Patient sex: F
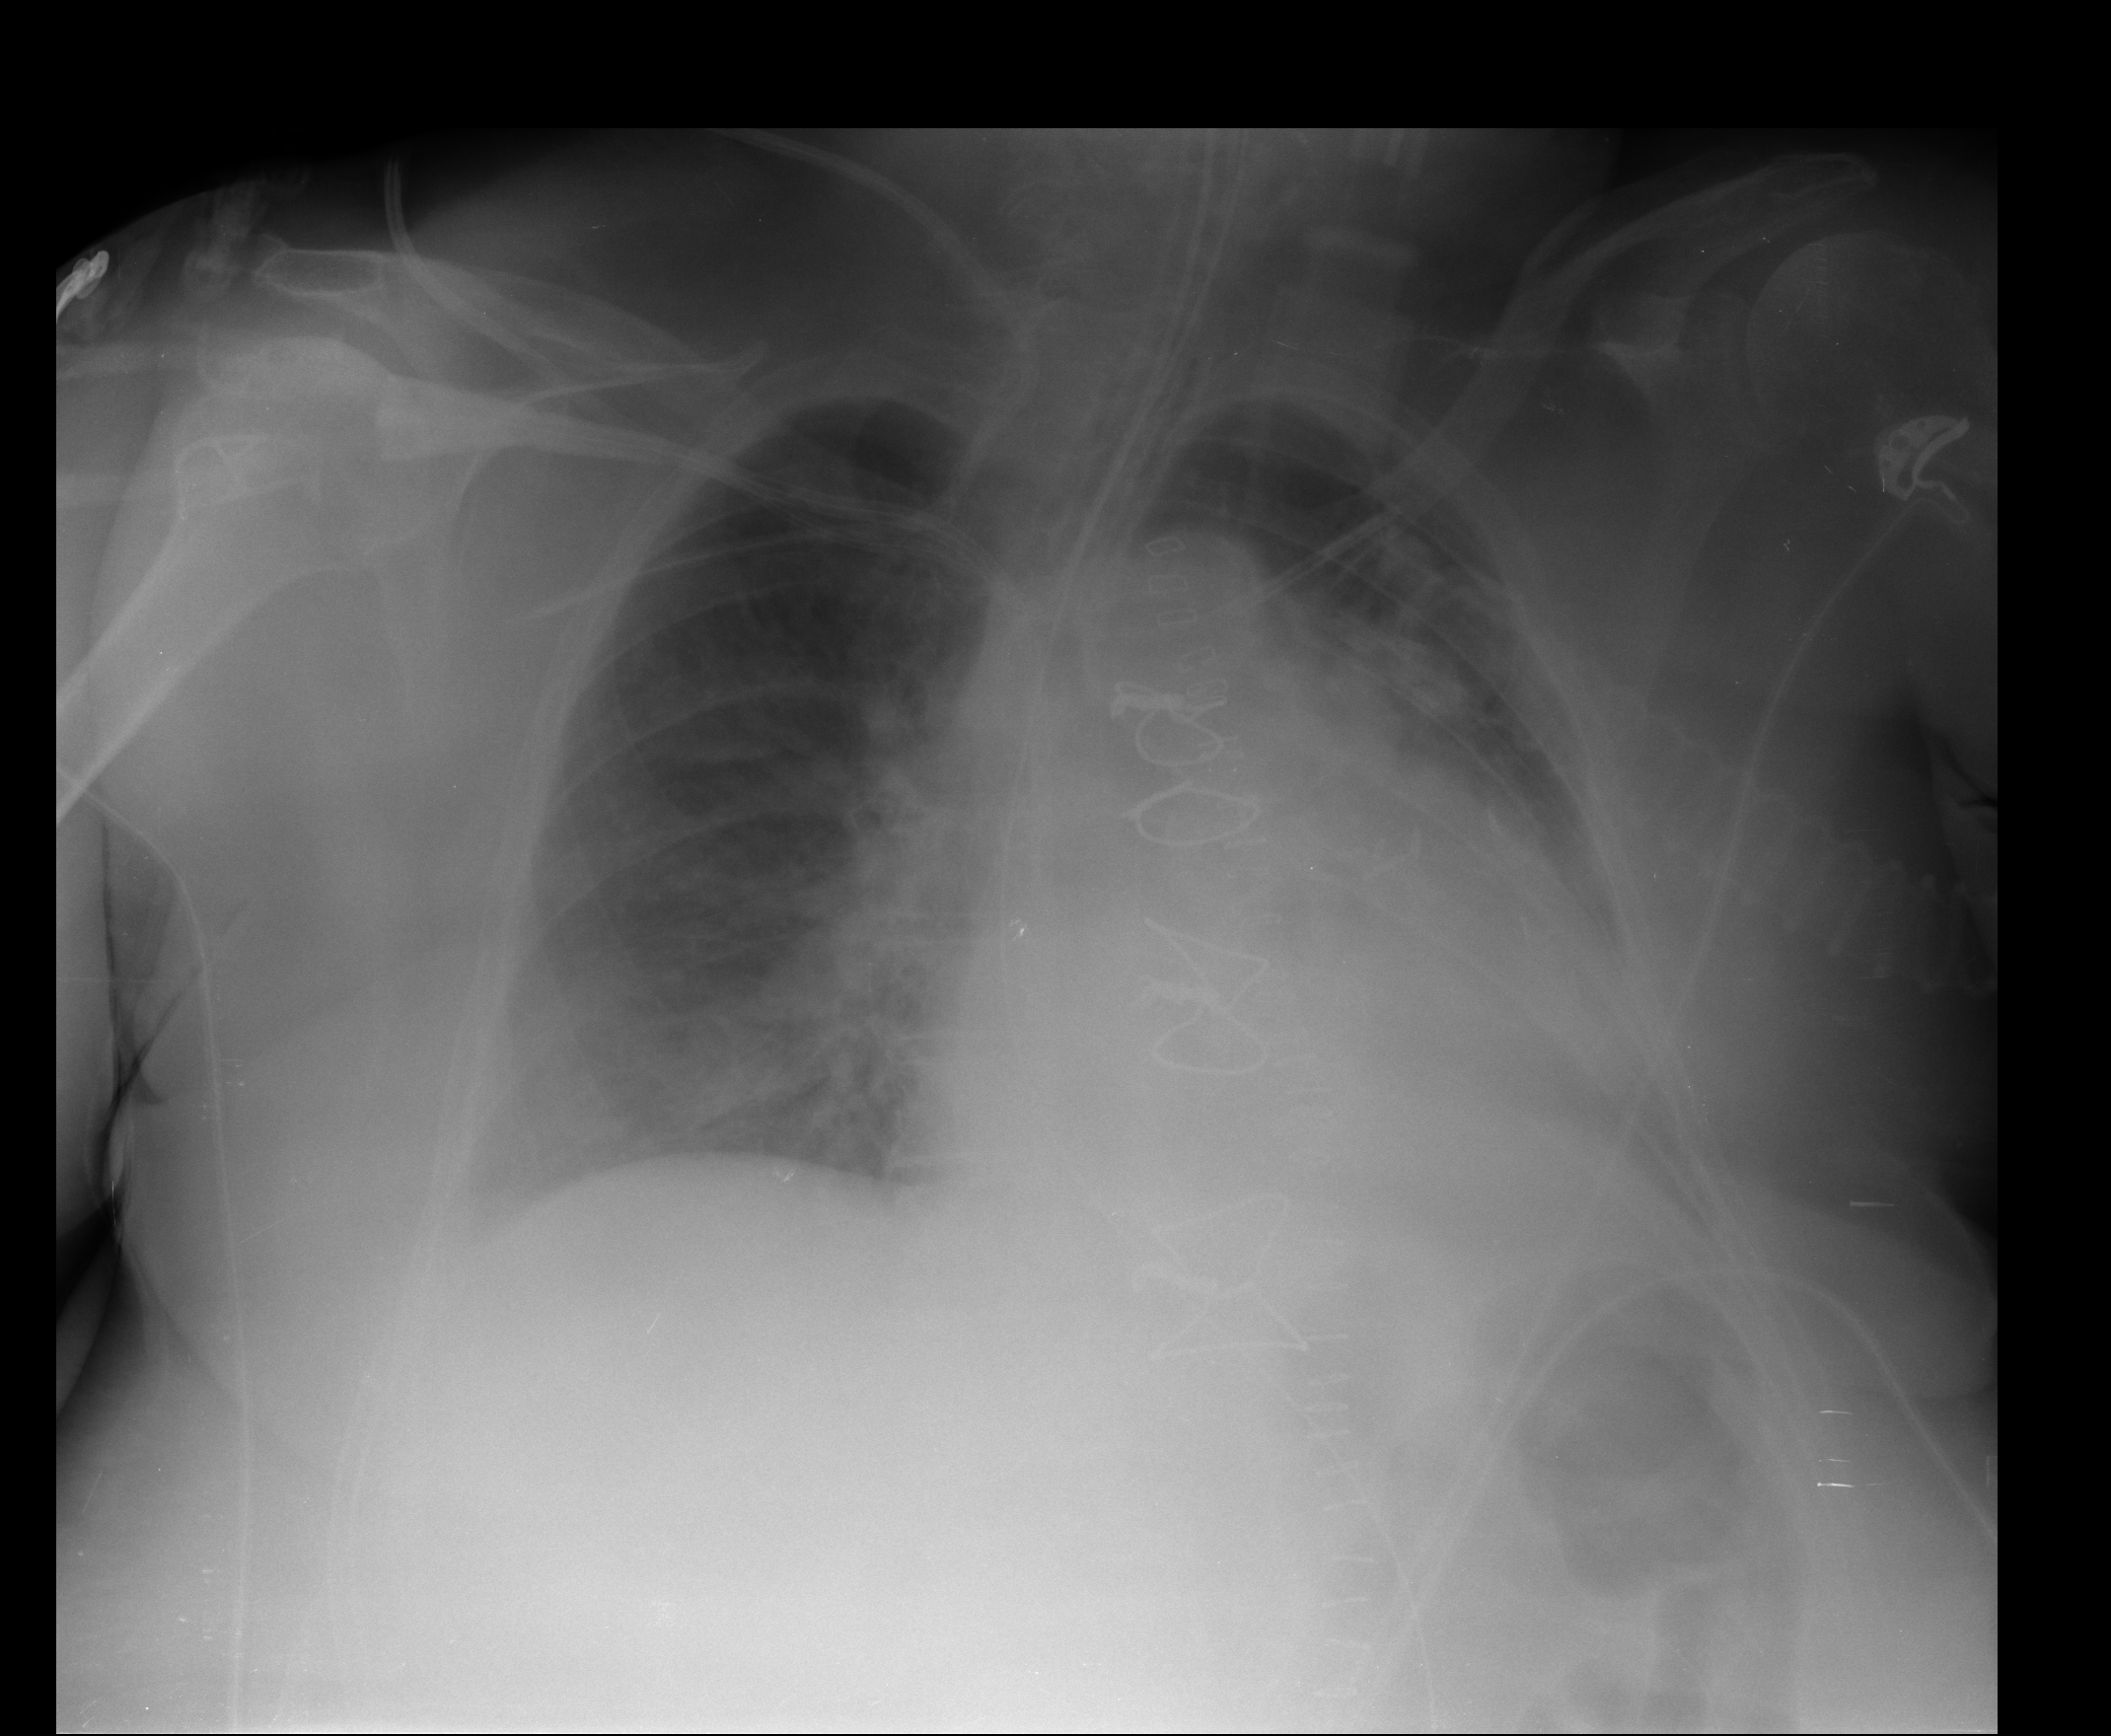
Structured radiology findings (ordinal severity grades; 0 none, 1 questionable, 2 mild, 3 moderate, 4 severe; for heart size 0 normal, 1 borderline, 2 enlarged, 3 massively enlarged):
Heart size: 2
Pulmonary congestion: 2
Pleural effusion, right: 2
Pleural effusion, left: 2
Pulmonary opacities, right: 0
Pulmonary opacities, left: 0
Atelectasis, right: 2
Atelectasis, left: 2